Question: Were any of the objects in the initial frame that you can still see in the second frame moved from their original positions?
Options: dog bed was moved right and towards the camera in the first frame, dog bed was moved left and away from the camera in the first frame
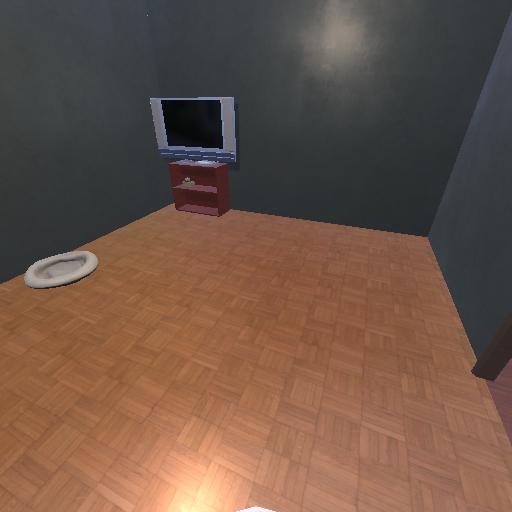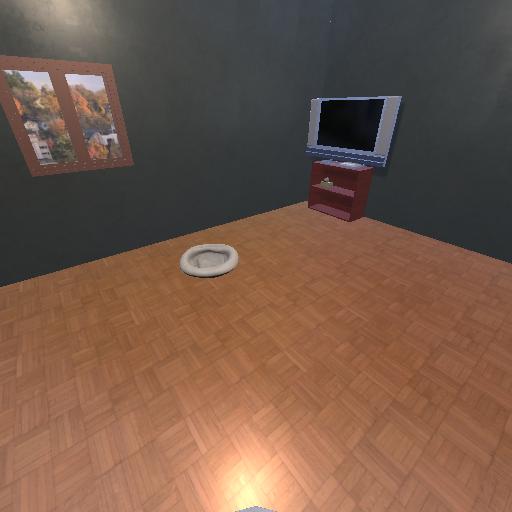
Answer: dog bed was moved right and towards the camera in the first frame